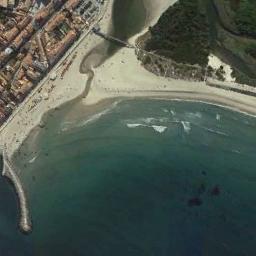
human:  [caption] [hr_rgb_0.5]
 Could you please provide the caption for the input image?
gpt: There are some buildings and roads beside the beach, And the color of the seawater is blue .

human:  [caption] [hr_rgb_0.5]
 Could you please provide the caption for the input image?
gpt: There is a little greenery near the beach .

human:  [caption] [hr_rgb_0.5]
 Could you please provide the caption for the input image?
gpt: The beach with white sand while the residential area and green plants are on the beach .

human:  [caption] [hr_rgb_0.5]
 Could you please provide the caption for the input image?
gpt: Dark green water and yellow beach with gray orange buildings .

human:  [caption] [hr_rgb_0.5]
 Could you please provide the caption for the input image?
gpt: Many buildings of different shapes are beside the beach .